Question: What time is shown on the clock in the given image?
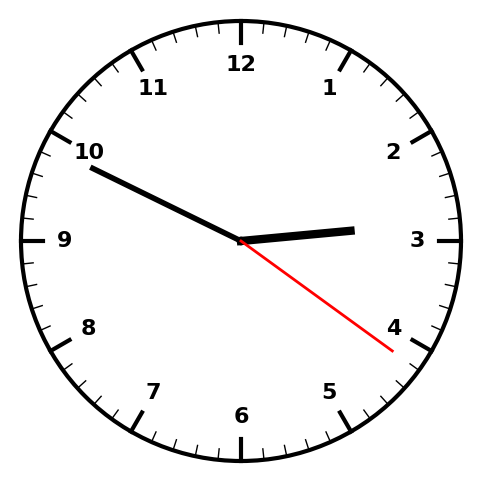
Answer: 02:49:21